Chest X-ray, PA view. Patient: 46 years old, sex M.
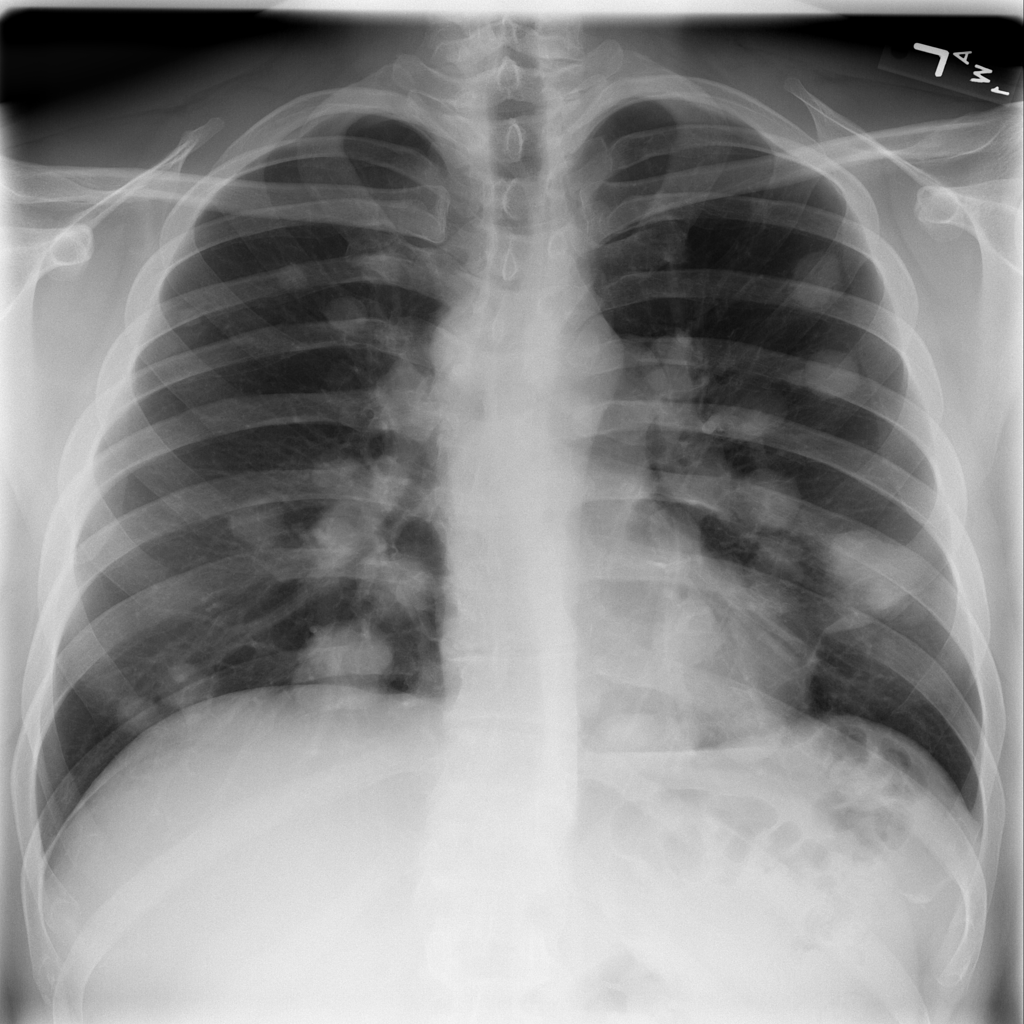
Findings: Mass